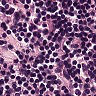
Metastatic tissue present: no